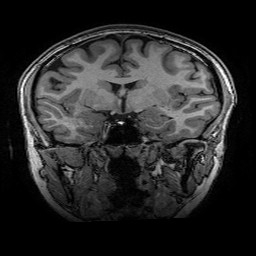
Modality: T1w
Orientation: sagittal
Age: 18
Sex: female
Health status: healthy